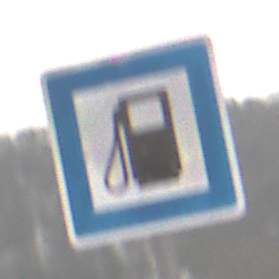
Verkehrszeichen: Tankstelle
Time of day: Midday
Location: Outdoor (Nature)
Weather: Overcast
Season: Winter
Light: Natural